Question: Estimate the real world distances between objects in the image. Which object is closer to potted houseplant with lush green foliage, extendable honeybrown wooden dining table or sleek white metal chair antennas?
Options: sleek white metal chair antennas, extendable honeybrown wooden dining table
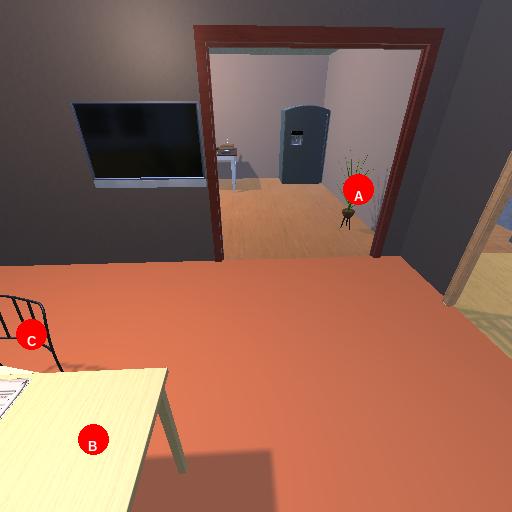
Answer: sleek white metal chair antennas